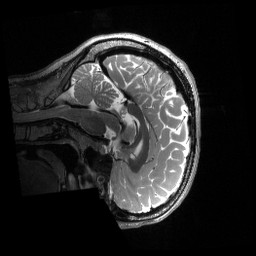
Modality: T2w
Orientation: sagittal
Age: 35
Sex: female
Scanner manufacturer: siemens
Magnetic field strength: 3 T
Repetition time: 3.2 s
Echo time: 0.563 s